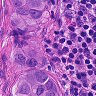
Metastatic tissue present: yes